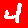
Digit: 4